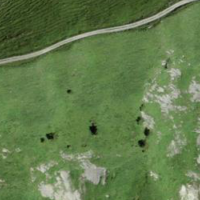
EUNIS habitat code: 26
Species observed at this site:
Parnassia palustris
Campanula glomerata